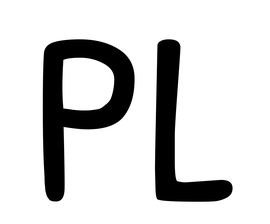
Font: PatrickHand-Regular